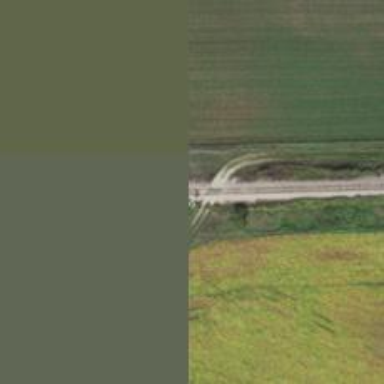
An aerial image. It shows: Railway track.